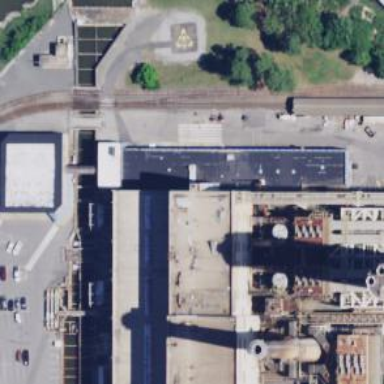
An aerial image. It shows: Steam turbine generator.